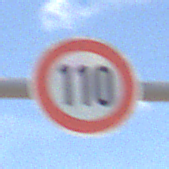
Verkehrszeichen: Geschwindigkeit110
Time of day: Midday
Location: Outdoor (Nature)
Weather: PartlyCloudy
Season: NotSpecified
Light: Natural